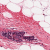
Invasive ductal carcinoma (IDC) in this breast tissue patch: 0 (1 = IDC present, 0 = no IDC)